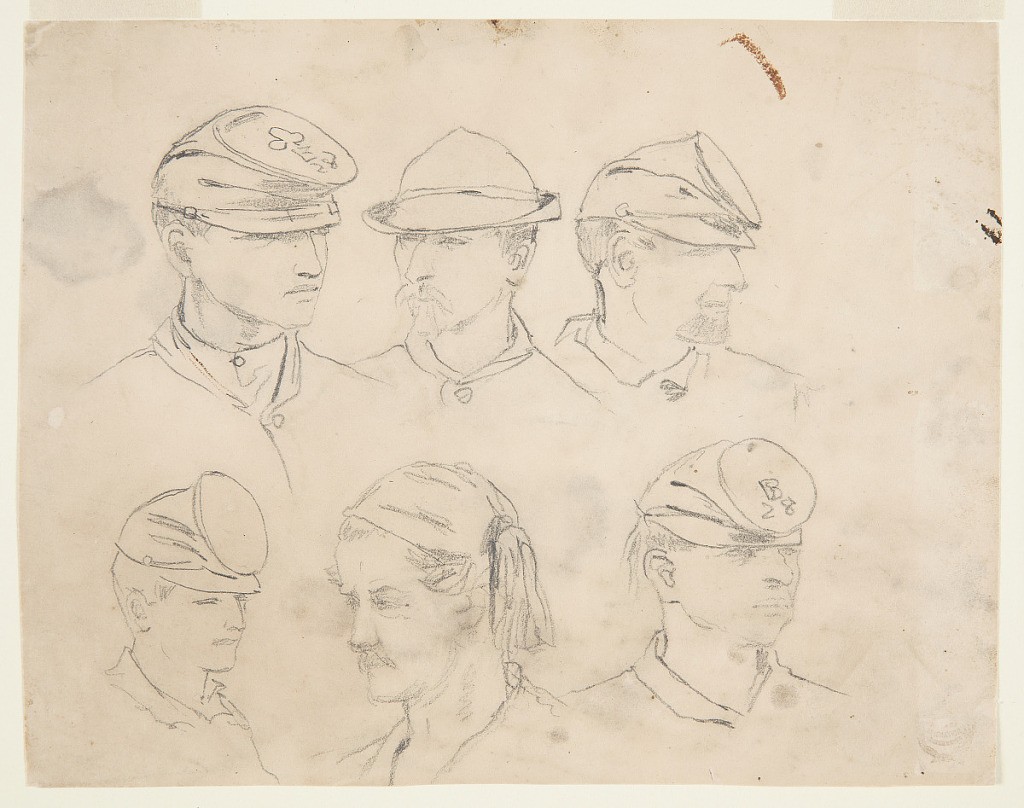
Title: Six Studies of Soldiers' Heads
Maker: Winslow Homer, American, 1836–1910
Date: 1864
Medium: Recto: Graphite on wove paper Verso: Graphite, brown and gray crayon on wove paper
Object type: Drawing
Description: Six studies of soldiers' heads; three across top and bottom. Four corner heads wear same hat with circular, flat top; those in upper left and lower right have "28" on hat.  Soldier in lower row center wears Zuave headdress.  Verso: standing woman with long hair, in profile, wearing cloak and hat. Several upside-down heads sketched at top of page.